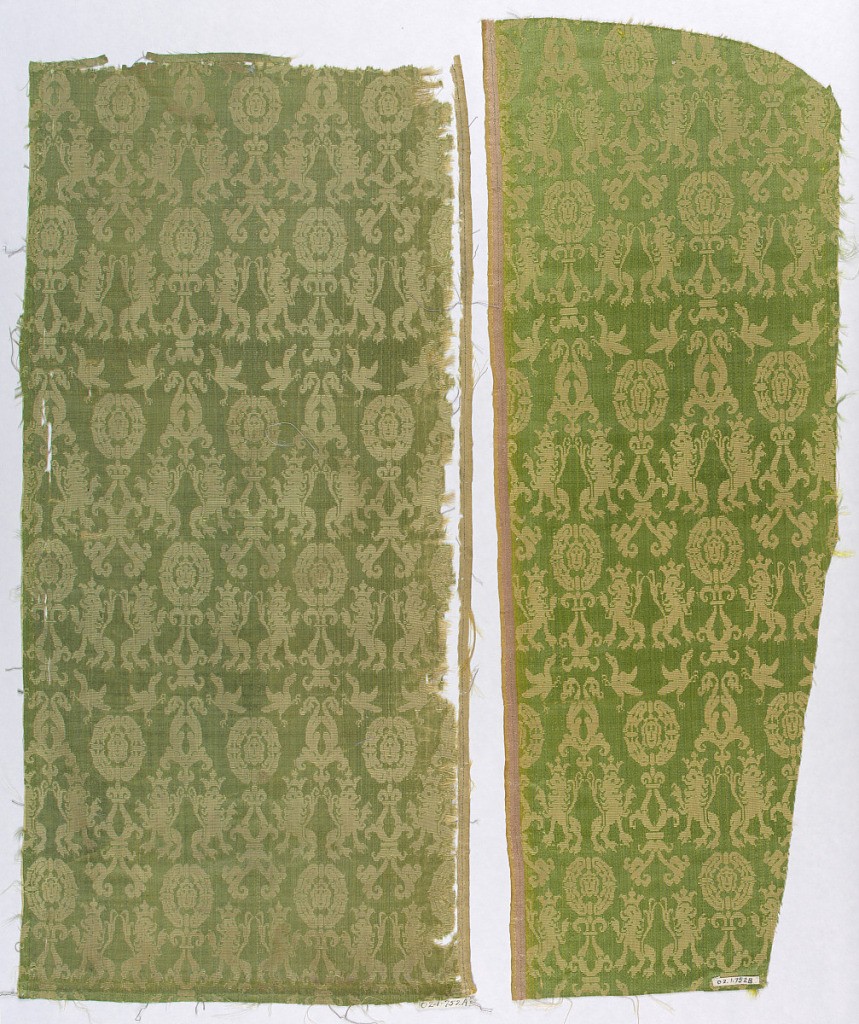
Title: Fragments
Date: late 16th–early 17th century
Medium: silk Technique: woven
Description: Crowned lions on either side of a monstrance with birds,